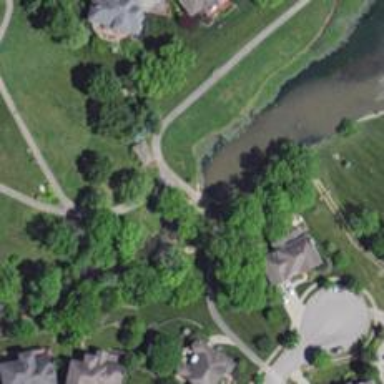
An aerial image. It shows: Golf cartpath that is also road path.